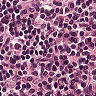
Metastatic tissue present: no